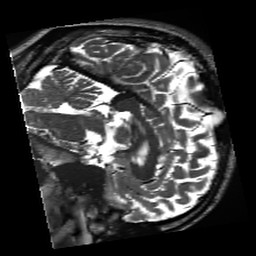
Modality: inplaneT2
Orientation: sagittal
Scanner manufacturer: siemens
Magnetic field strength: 3 T
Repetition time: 11 s
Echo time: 0.059 s